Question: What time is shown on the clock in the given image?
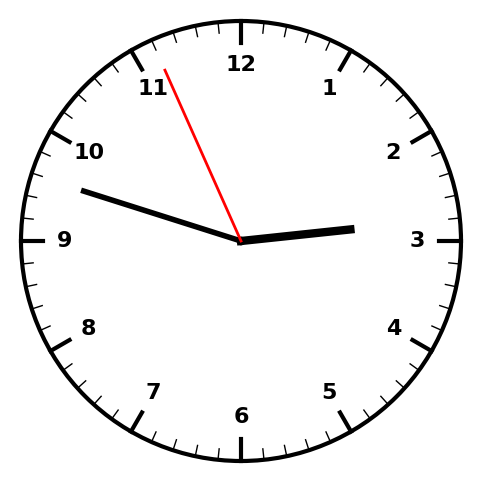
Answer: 02:47:56